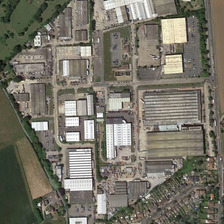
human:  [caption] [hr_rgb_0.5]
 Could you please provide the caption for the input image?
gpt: there is a factory together with residential buildings between a river and a farmland .

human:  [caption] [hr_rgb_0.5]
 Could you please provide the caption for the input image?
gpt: a straight road separates a bustling industrial area and a bald bareland .

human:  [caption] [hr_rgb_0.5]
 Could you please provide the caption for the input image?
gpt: there is a factory together with residential buildings between a river and a farmland .

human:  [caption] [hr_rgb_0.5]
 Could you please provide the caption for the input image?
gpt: the diamond industrial contains some white work shops .

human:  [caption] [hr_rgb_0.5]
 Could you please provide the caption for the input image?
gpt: many industrial buildings are near a urban area and some green trees and meadows .